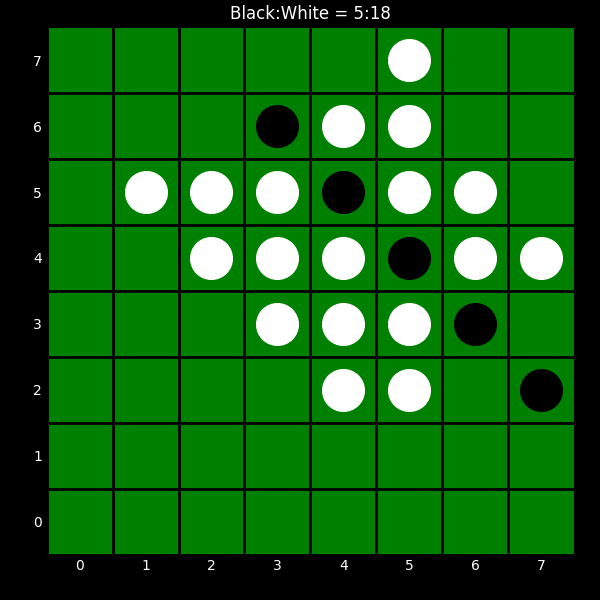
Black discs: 5
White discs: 18